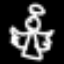
Label: angel